Question: I'm in the process of developping a Web Application for mobiles. I
went with web applications because to me it seems a winning situation
having to develop one application that could run also on iPhone /
Windows Mobile / Palm etc.
I started testing today after a few days of doing concepts, ideas and
designs and what I wanted to do was have a menu that sticks at the
bottom of the page. Exactly like the menu on the bottom in this iPhone
application screenshot :

Using CSS, I though it would be really easy to do this. Only using
position:fixed; bottom:0; would have done the trick but I have found
it doesn't behave the same on mobile browsers
I tried to split my page in 2 sections : 1 would be a scrollable div
(for the content) and the other one would be the bottom menu.
Scrollable divs also do not work on Android. I also tried using frames
with no luck either. Does anyone know of any way to re-create a menu
that would stick to the bottom of a page for mobile phones?
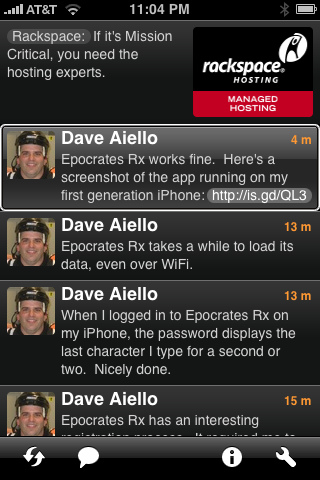
Answer: On my Android N1 with CyanogenMod i had this trouble too and the fix:
'''
<meta
name="viewport"
content="width=100%,
initial-scale=1,
maximum-scale=1,
minimum-scale=1,
user-scalable=no"/>
'''
Specifically the 'user-scalable=no;' part, you can also put '0' instead of 'no'.
Interestingly this breaks androids rendering of buttons, but all you have to do is set a background color to buttons.